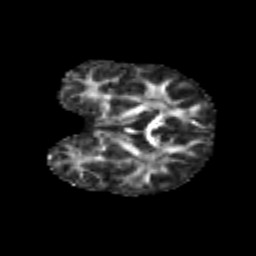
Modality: FA
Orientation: coronal
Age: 6
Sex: male
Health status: healthy